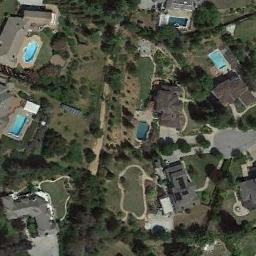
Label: medium_residential